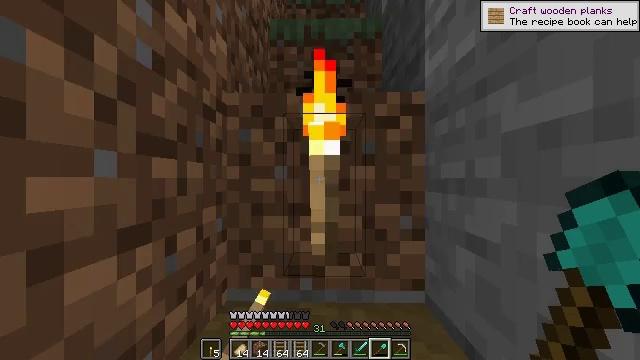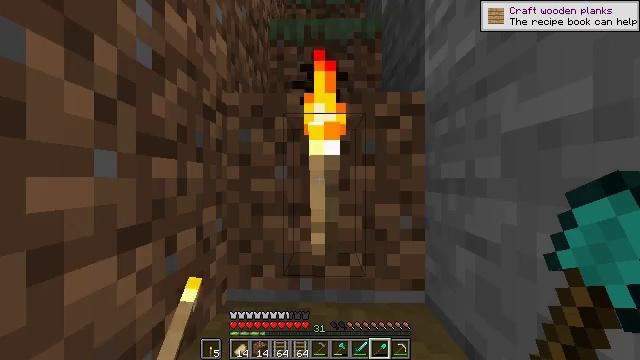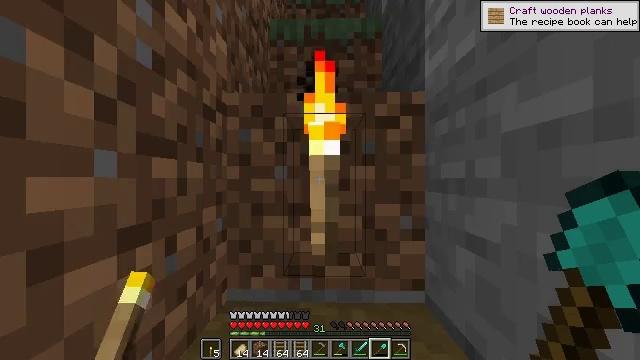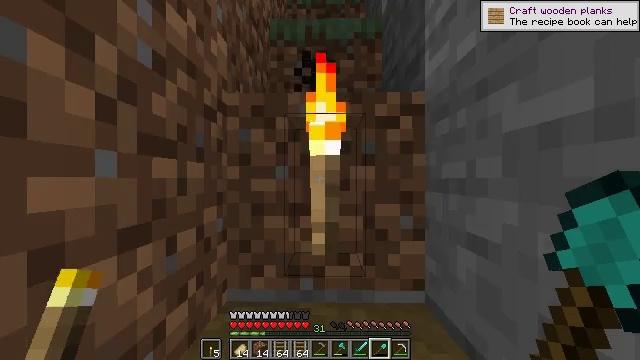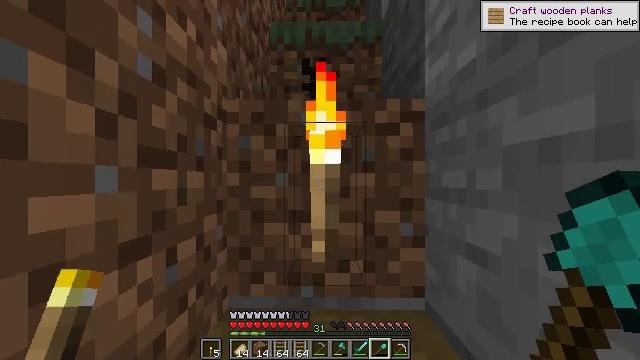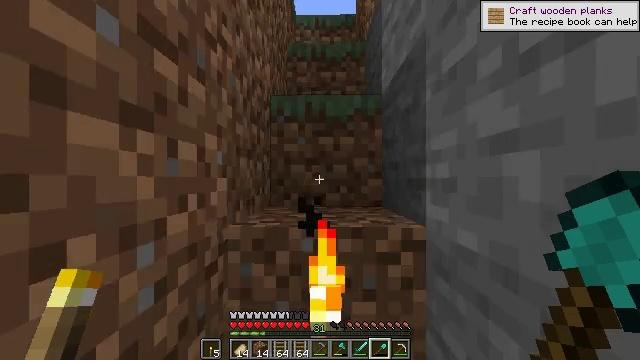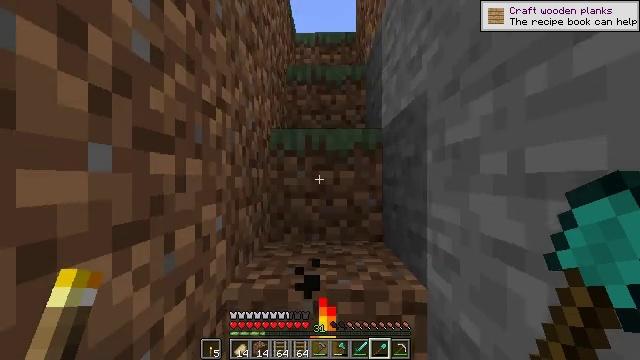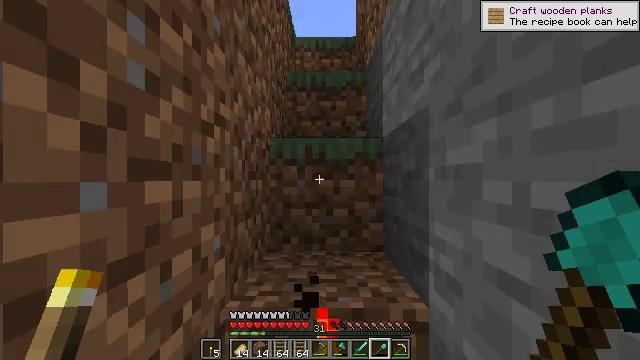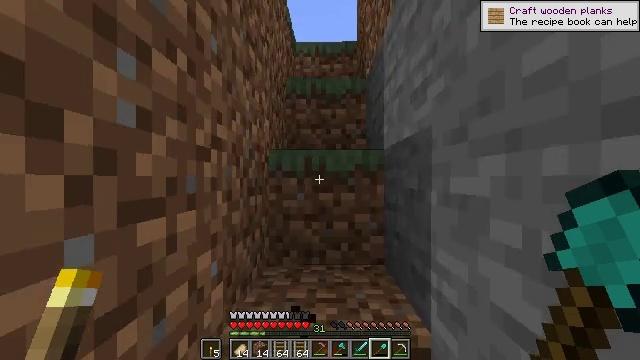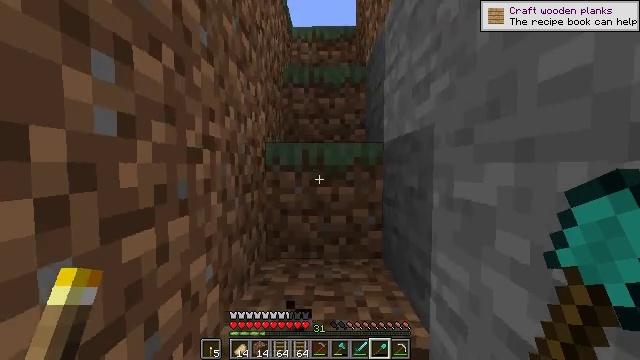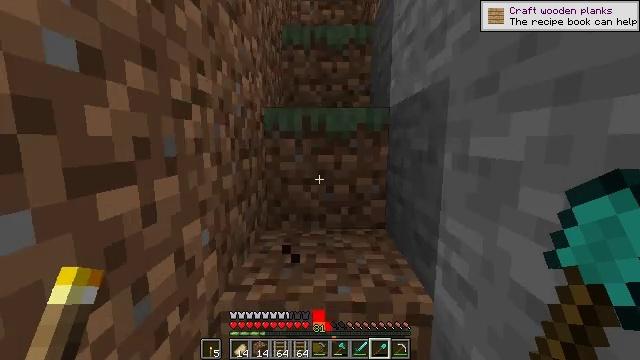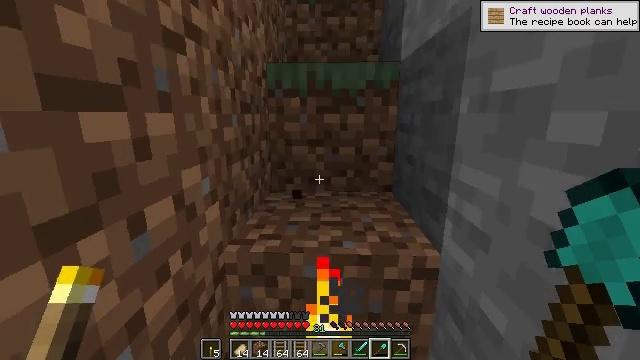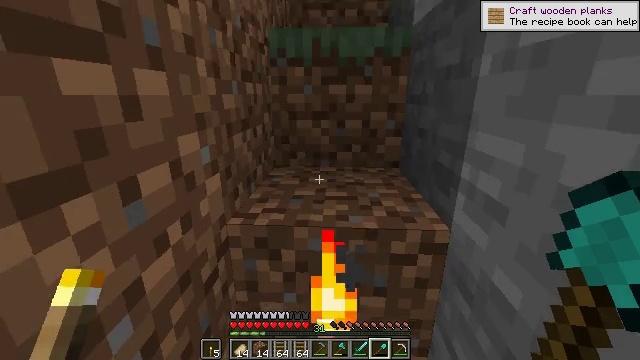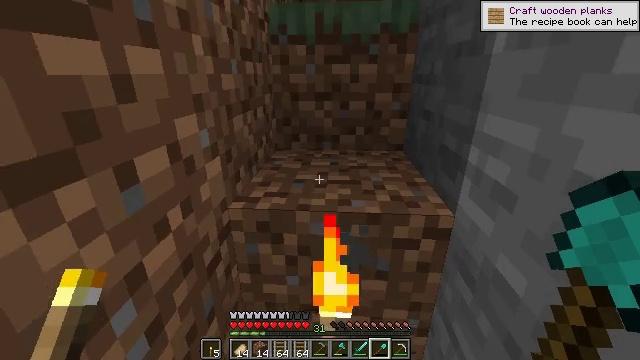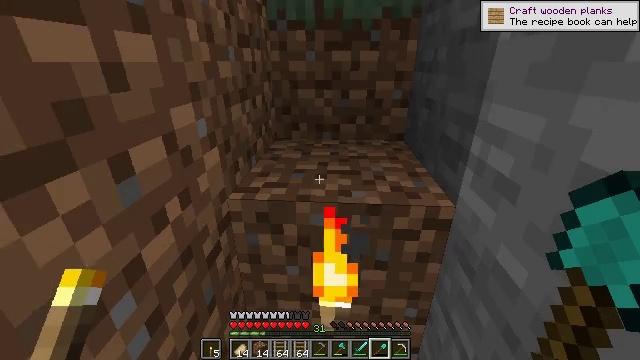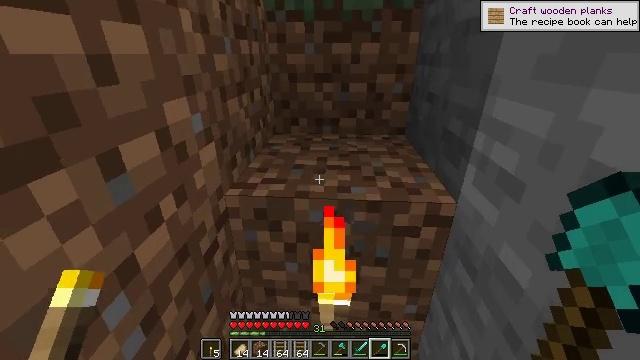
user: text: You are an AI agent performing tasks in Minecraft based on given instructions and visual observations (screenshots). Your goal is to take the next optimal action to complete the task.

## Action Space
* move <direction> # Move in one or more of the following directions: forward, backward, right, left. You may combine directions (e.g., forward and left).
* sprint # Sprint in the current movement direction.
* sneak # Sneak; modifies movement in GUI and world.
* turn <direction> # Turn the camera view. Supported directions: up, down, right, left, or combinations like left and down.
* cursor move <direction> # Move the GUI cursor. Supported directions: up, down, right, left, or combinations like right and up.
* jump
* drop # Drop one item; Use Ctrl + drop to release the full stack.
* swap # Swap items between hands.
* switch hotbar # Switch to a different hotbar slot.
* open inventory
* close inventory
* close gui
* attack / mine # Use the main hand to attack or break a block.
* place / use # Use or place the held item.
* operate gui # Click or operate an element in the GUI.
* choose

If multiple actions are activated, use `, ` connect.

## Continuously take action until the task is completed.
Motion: motion action
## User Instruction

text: Gather the wall torch from the wall.
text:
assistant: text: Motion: no_op
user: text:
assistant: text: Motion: no_op
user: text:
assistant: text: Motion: move forward
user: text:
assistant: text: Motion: move forward, jump
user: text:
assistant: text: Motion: move forward, jump
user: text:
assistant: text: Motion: move forward, jump
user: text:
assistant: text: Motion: move forward, jump
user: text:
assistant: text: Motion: move forward, jump
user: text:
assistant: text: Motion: turn down
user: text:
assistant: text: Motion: turn down
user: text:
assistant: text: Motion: turn left and down
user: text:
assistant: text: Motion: turn left and down
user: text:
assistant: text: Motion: turn down
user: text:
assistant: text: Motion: turn down
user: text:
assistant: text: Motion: turn down
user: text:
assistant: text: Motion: turn down
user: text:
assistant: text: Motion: no_op
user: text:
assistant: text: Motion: no_op
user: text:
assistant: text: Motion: no_op
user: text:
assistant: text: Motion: no_op
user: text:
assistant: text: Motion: no_op
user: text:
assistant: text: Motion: no_op
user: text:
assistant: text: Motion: no_op
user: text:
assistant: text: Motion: turn down
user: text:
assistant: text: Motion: turn right and down
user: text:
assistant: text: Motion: turn right and down
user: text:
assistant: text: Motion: turn down
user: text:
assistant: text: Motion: turn right and down
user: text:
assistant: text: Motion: no_op
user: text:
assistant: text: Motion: turn down